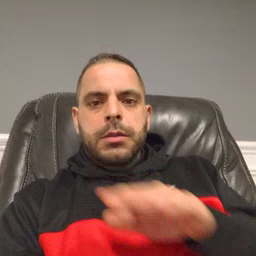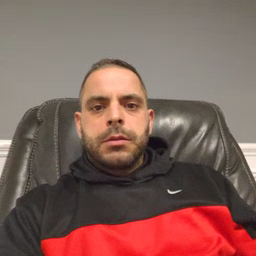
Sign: clean